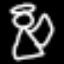
Label: angel